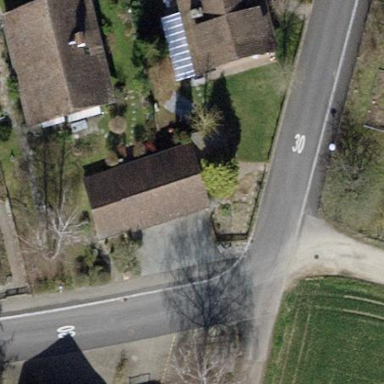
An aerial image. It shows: Group of garages.